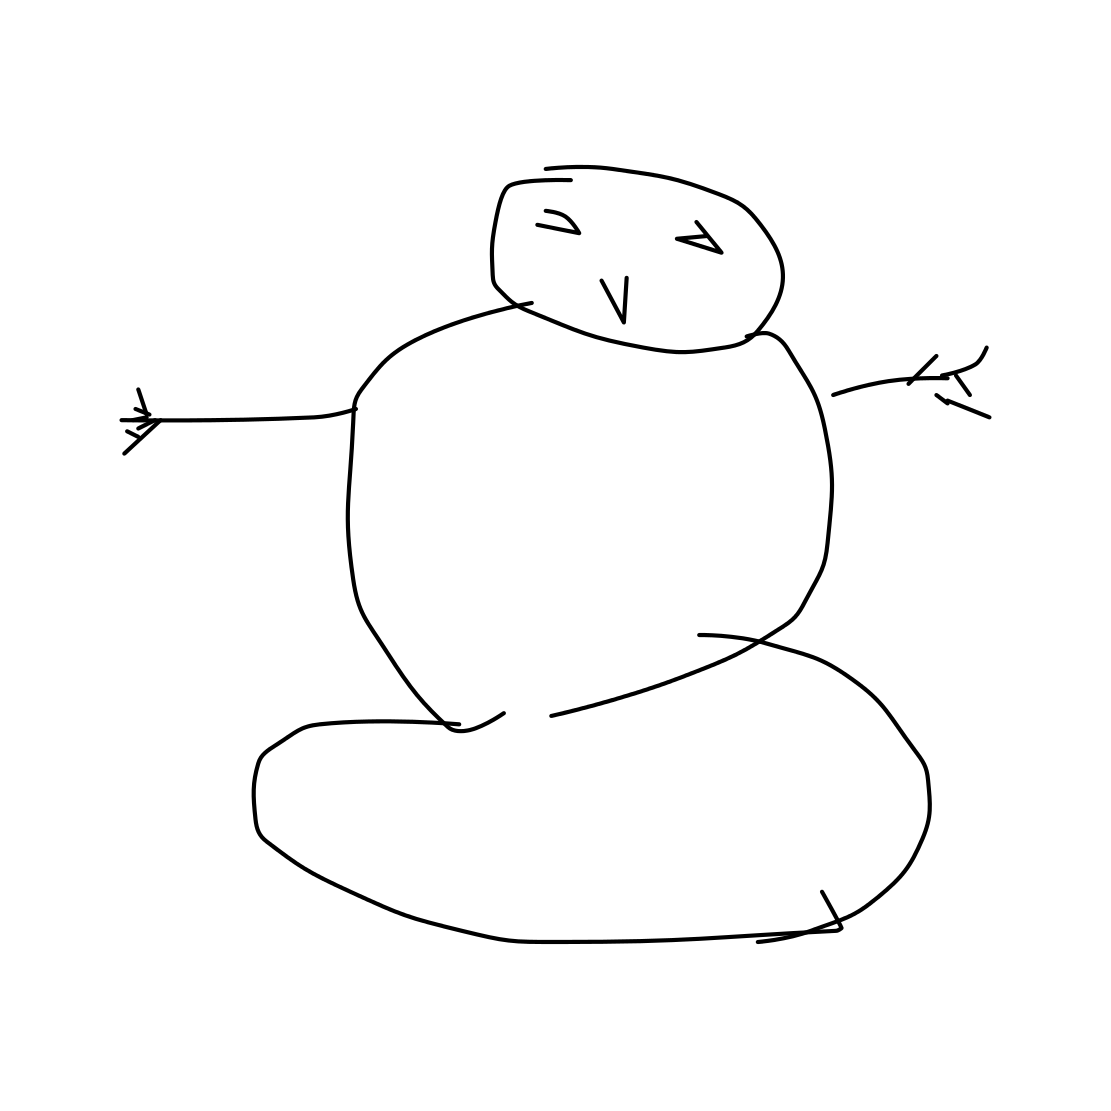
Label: snowman